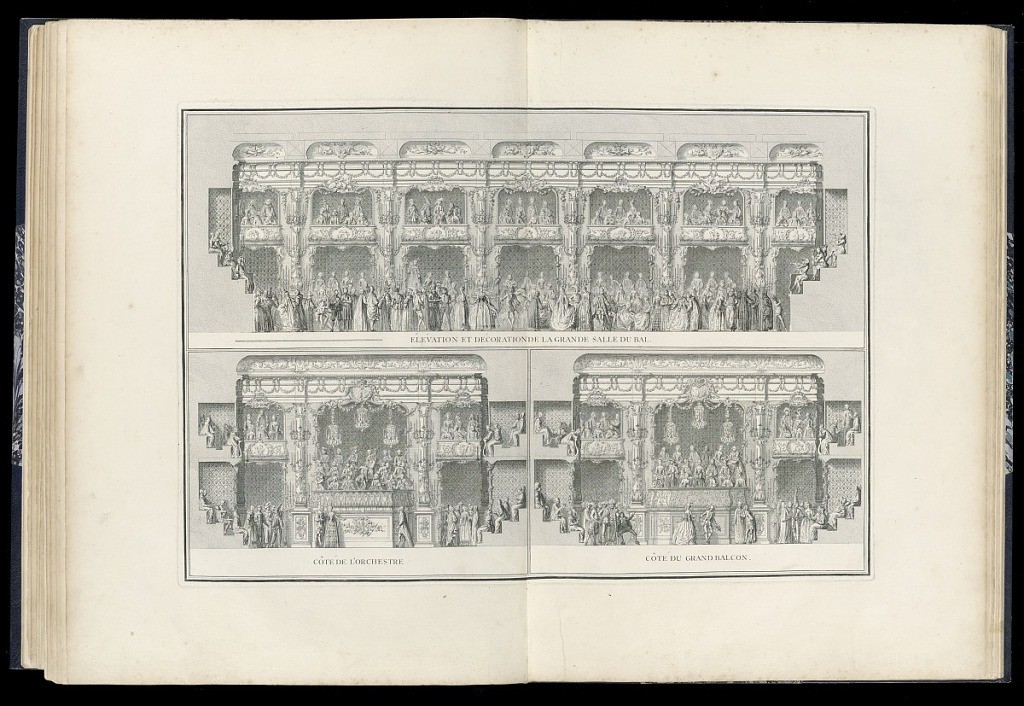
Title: Elevation and Decoration of the Grand Ballroom
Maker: Jean François Blondel, French, 1681–1756
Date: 1751
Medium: Engraving on laid paper
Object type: Bound print
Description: Elevation and decoration of the grand ballroom at the Hôtel de Ville for the masked ball given on February 28, 1745, in honor of the marriage of Louis Dauphin and Maria Teresa of Spain. The space is filled with elaborately costumed individuals socializing on the balconies and ground floor. The space is decorated with garlands, candelabra, and carving.